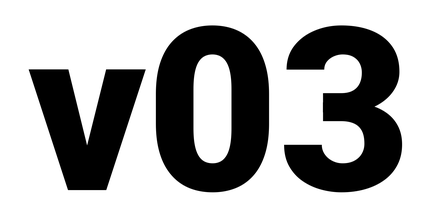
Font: Roboto_Black